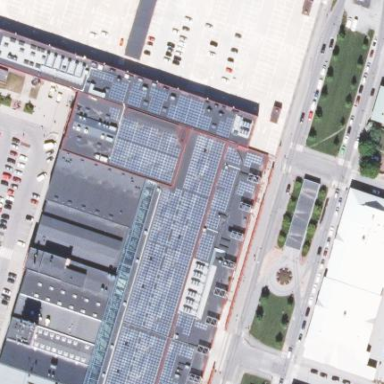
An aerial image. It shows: Commercial building that houses mall.